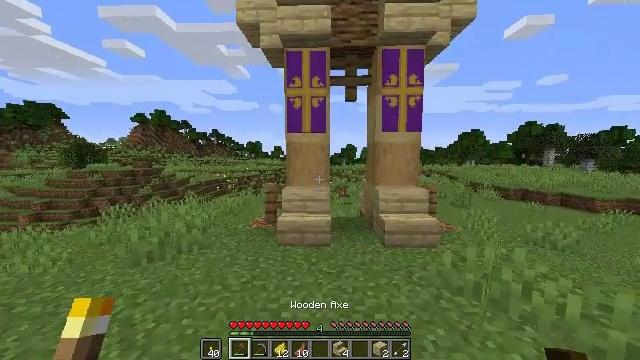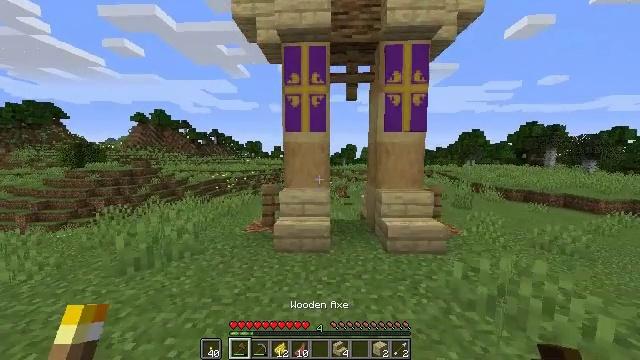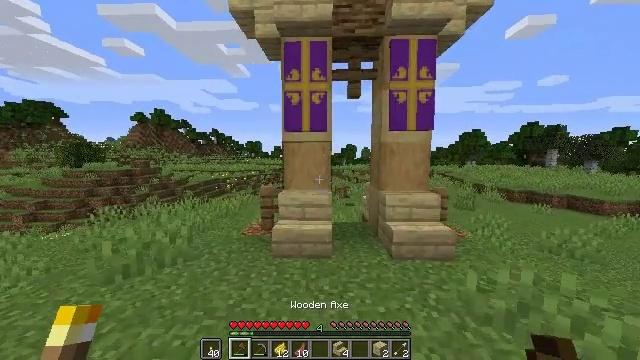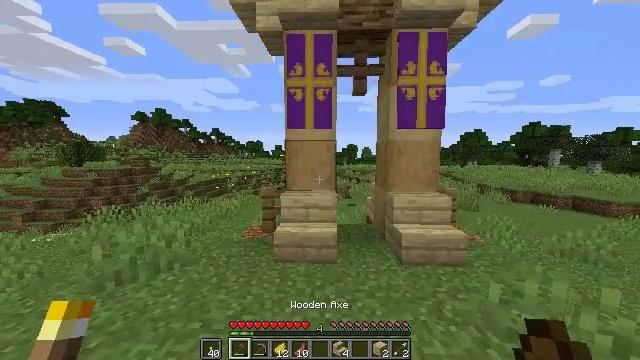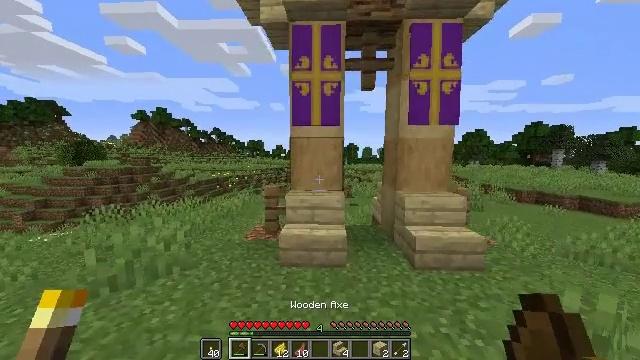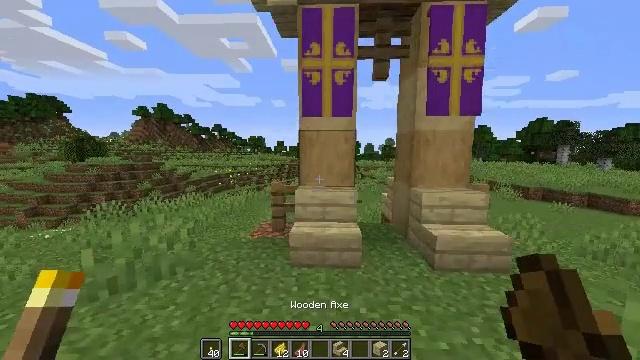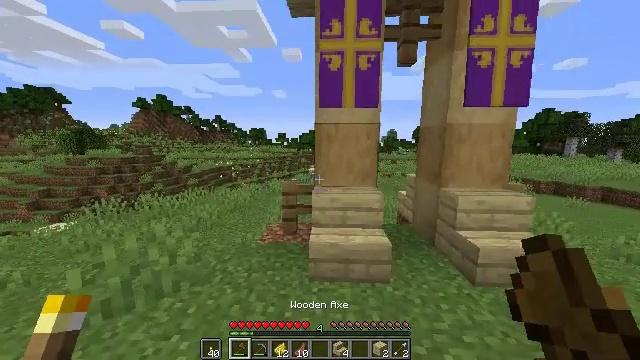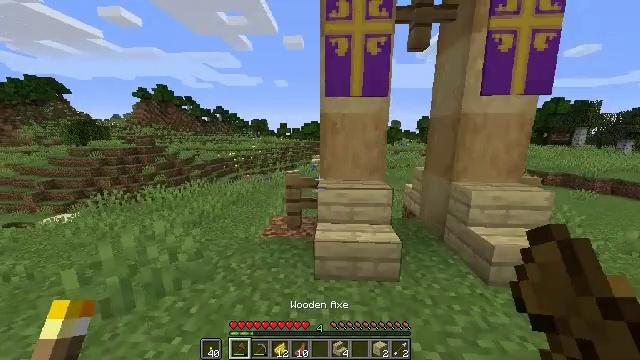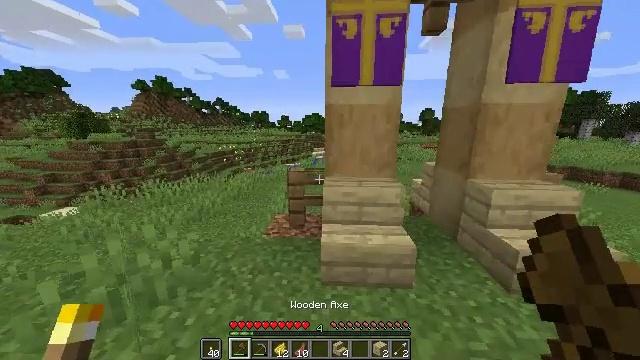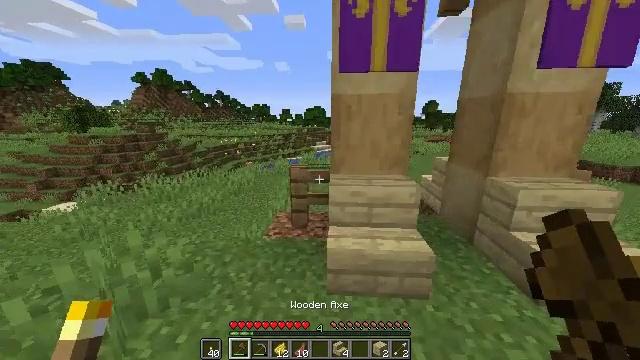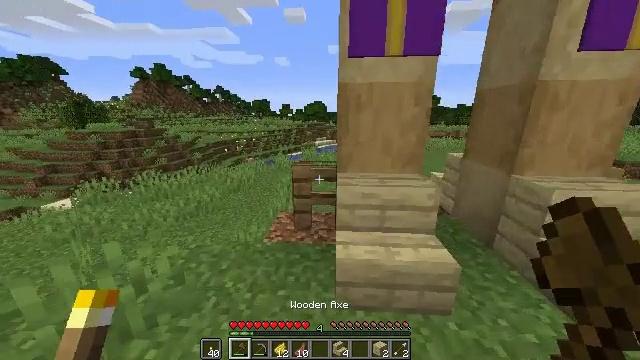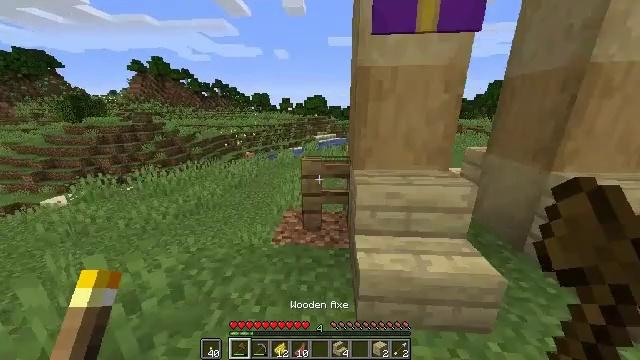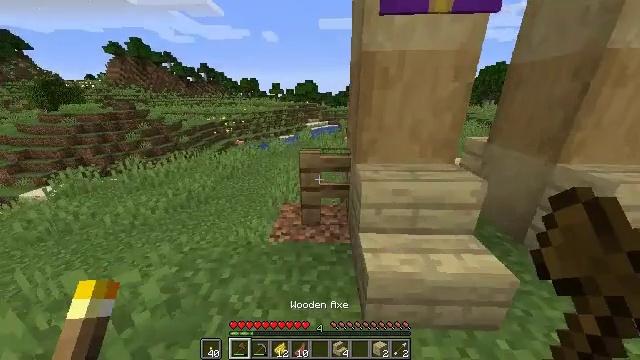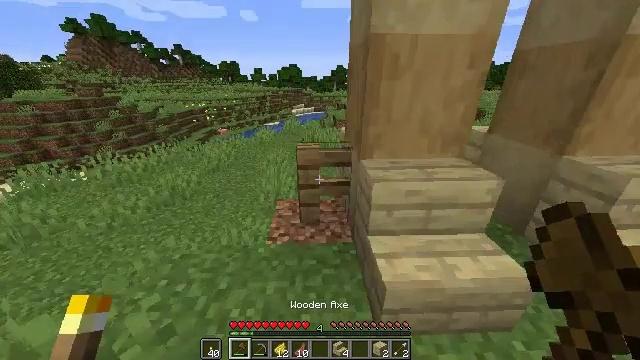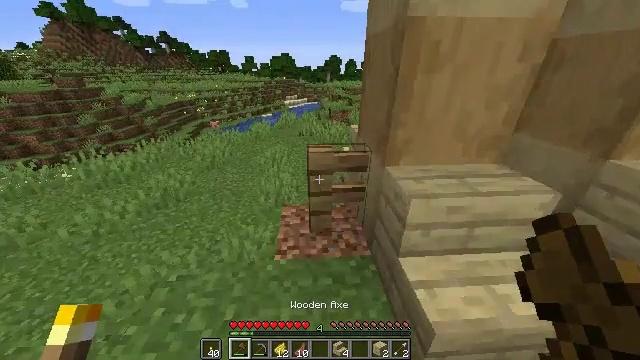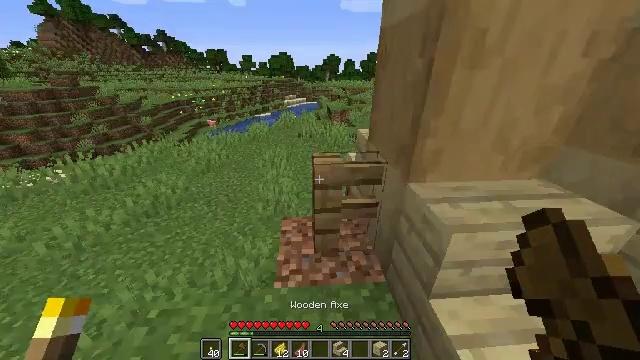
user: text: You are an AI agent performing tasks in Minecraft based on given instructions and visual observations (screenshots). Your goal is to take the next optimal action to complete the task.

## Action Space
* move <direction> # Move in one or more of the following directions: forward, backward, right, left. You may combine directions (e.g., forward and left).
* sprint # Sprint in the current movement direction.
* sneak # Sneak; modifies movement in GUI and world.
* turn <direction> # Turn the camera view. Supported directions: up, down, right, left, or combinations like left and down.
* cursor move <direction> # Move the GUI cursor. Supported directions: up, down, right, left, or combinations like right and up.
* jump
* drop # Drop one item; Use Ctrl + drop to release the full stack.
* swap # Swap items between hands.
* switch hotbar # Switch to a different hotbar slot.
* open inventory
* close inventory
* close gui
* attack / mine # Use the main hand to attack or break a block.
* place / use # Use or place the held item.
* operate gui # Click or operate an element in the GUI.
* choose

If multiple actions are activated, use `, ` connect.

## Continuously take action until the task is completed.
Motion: motion action
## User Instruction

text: Attack the oak fence to collect it.
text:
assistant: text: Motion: move forward
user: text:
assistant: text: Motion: move forward and move left
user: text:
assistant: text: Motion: move forward and move left
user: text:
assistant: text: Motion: move forward and move left
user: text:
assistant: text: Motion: move forward and move left, turn down
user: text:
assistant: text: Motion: move forward, turn down
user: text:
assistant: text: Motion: move forward, turn down
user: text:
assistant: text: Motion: move forward, turn down
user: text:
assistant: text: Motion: move forward, turn down
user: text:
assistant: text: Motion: move forward and move left, turn down
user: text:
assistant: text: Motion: move forward and move left, turn down
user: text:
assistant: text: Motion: move forward and move left, turn right and down
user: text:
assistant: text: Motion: move forward and move left, turn right and down
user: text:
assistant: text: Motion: move forward, turn right and down
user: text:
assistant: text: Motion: move forward
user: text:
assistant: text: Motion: move forward, attack / mine
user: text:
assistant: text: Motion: move forward, turn down, attack / mine
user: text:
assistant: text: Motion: turn right and down, attack / mine
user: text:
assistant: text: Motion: attack / mine
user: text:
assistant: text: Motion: attack / mine
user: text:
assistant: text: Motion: attack / mine
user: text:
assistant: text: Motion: attack / mine
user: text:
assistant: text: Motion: attack / mine
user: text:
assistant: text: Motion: attack / mine
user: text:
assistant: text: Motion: attack / mine
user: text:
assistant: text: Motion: attack / mine
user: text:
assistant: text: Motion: turn down, attack / mine
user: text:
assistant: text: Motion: turn right and down, attack / mine
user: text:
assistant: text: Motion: turn right and down, attack / mine
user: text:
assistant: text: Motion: attack / mine